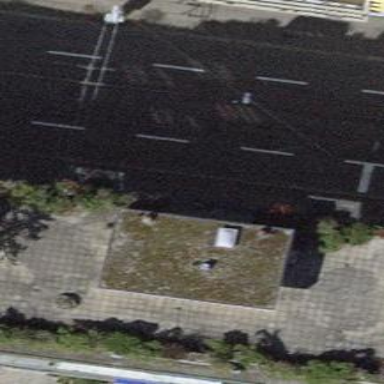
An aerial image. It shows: The building has flat roof oriented across.